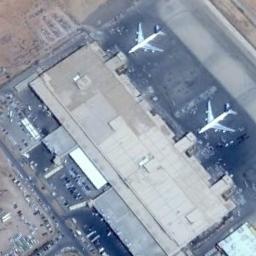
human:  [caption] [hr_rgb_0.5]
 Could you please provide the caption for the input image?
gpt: There are a big building and many houses and two airplanes on the airport .

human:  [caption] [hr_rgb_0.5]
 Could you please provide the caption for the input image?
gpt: Two aircraft of the same type are parked on one side of the airport .

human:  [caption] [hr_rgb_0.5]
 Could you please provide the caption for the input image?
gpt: A plane parked on the open area next to the terminal and some parking lots on the other side of the terminal .

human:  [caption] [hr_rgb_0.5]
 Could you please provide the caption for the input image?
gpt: Two planes were parked next to the terminal .

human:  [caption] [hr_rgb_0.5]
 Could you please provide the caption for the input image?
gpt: The two planes were in a vacant lot next to a building .